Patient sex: M
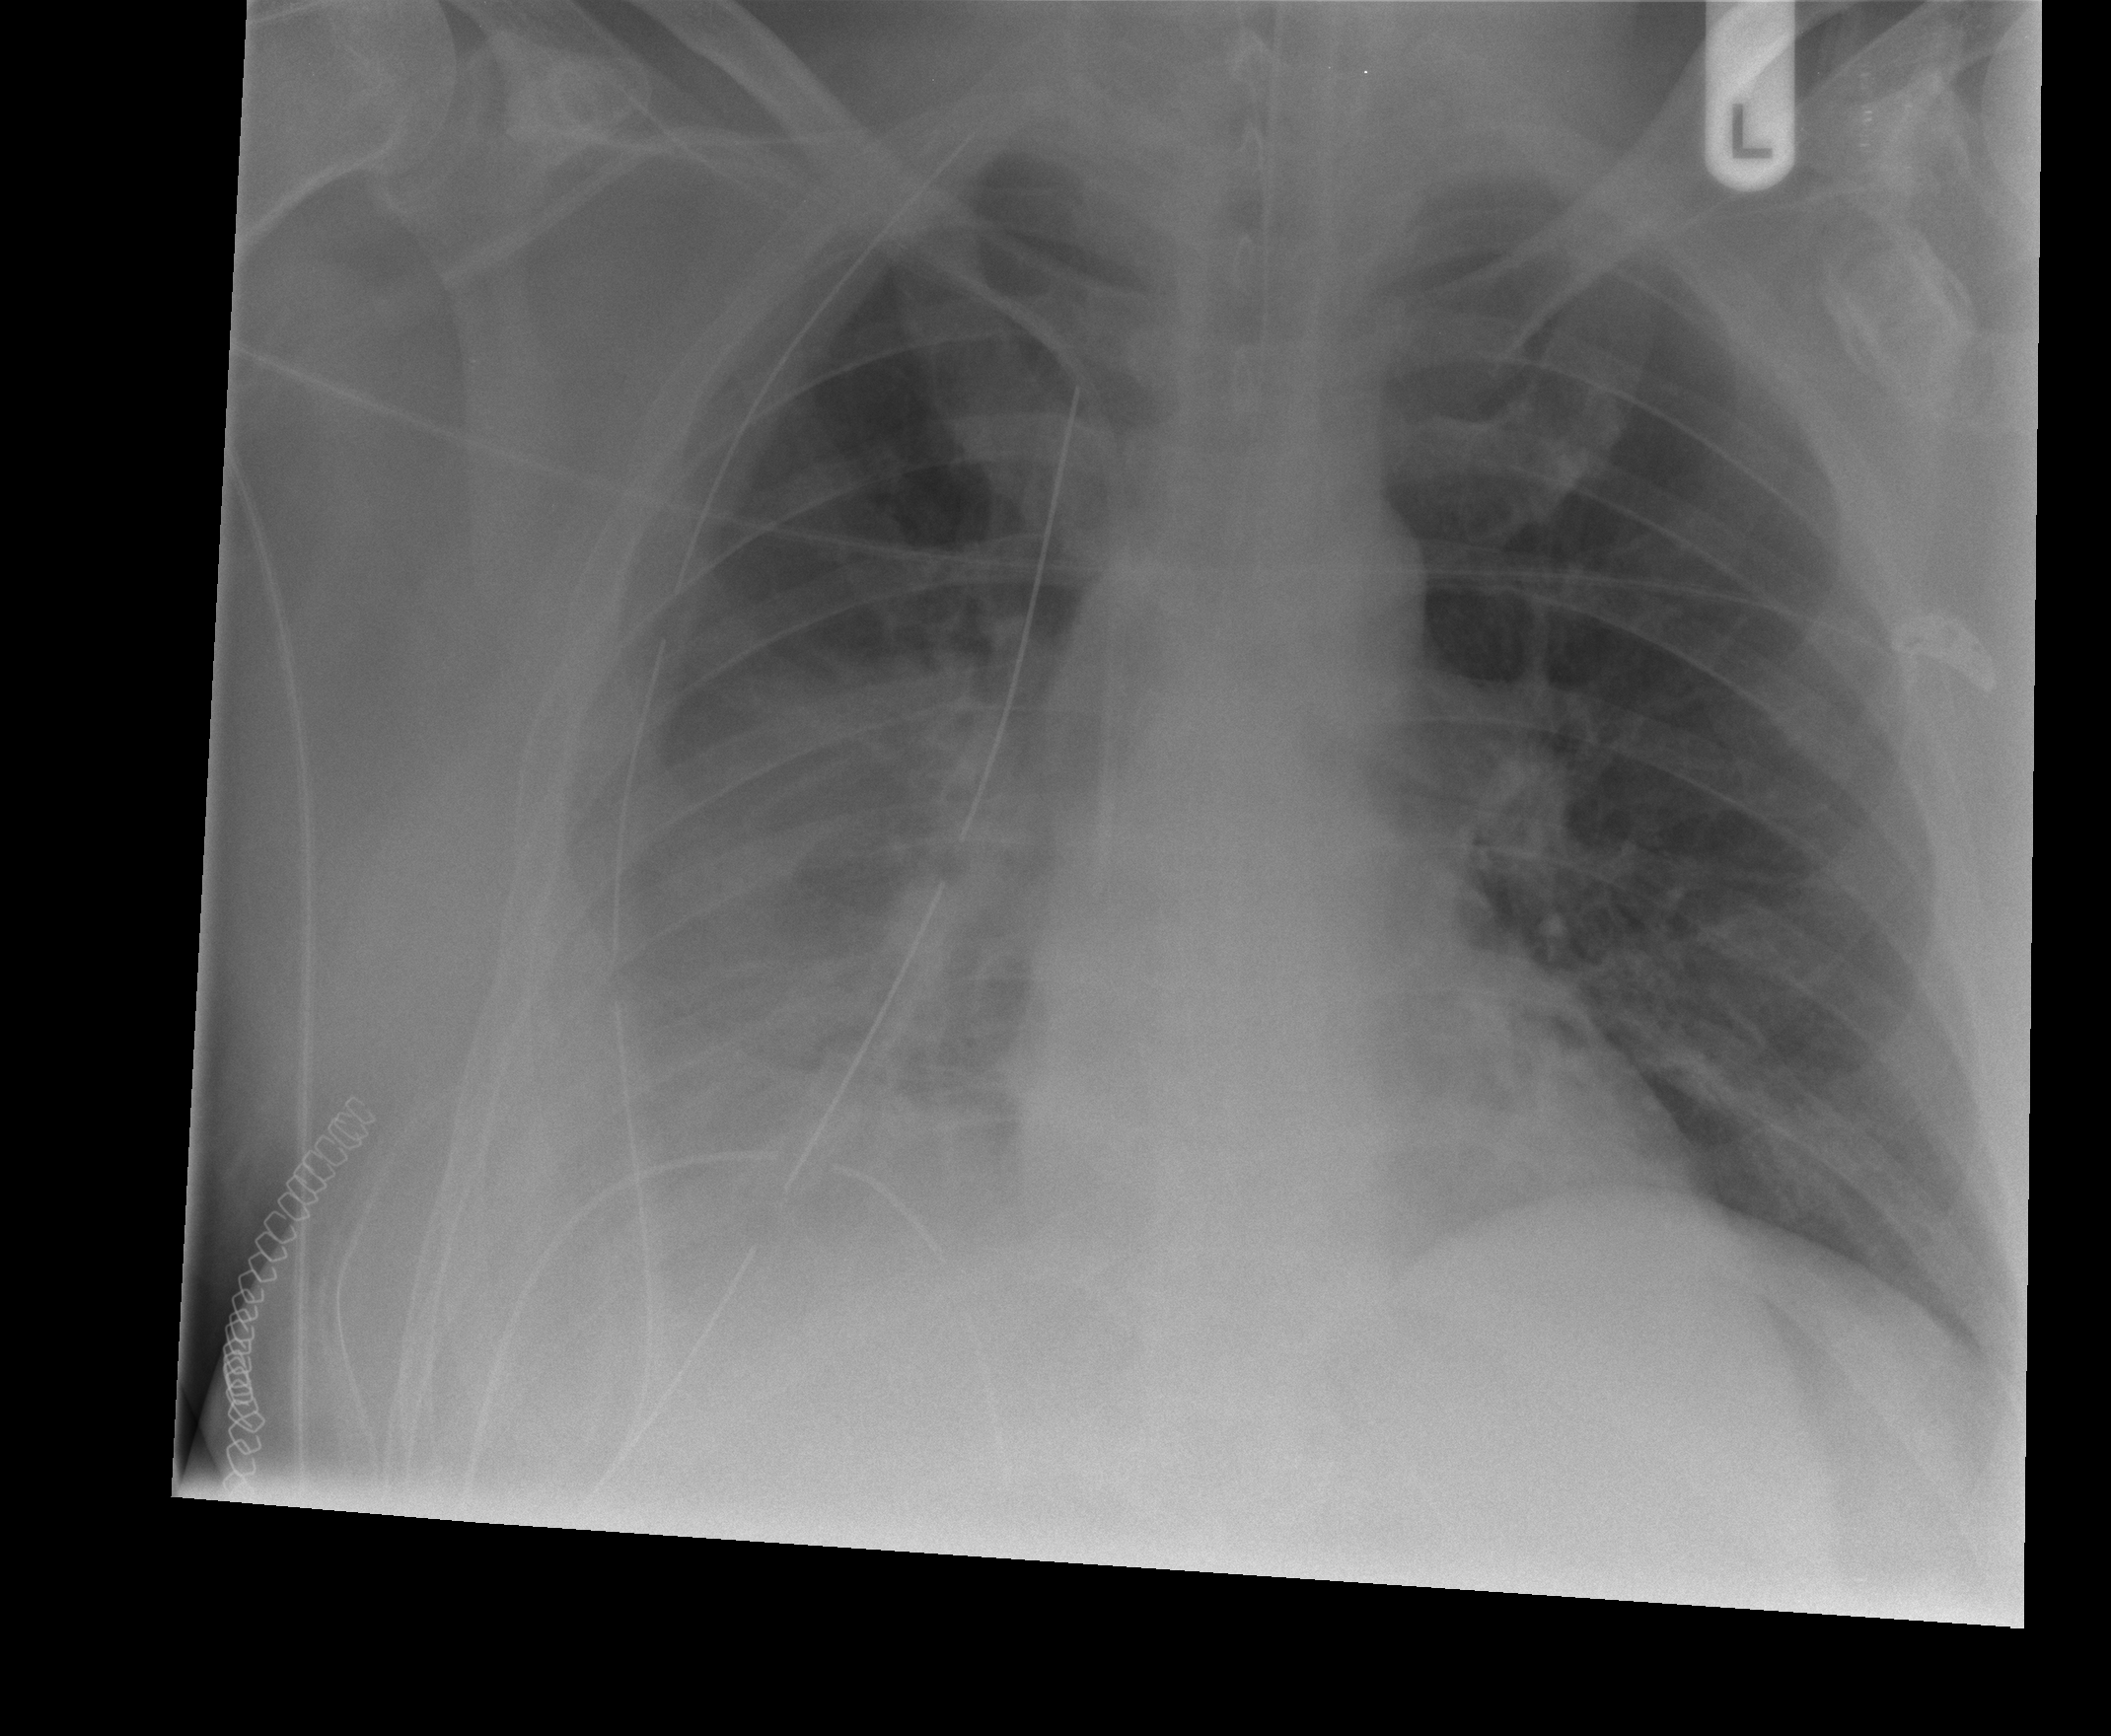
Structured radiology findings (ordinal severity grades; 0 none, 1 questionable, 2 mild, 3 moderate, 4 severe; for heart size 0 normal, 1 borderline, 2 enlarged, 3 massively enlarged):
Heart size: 0
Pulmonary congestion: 0
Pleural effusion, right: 3
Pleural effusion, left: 1
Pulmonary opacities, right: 0
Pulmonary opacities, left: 0
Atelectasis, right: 3
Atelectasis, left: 0